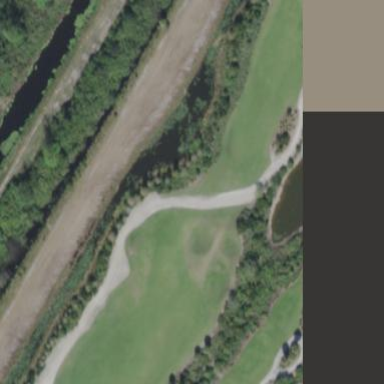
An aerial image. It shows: Sand bunker on golf course.